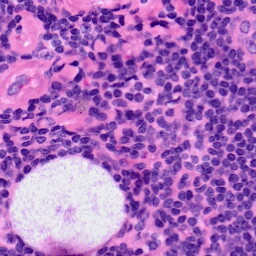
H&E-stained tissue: LymphNode